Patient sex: M
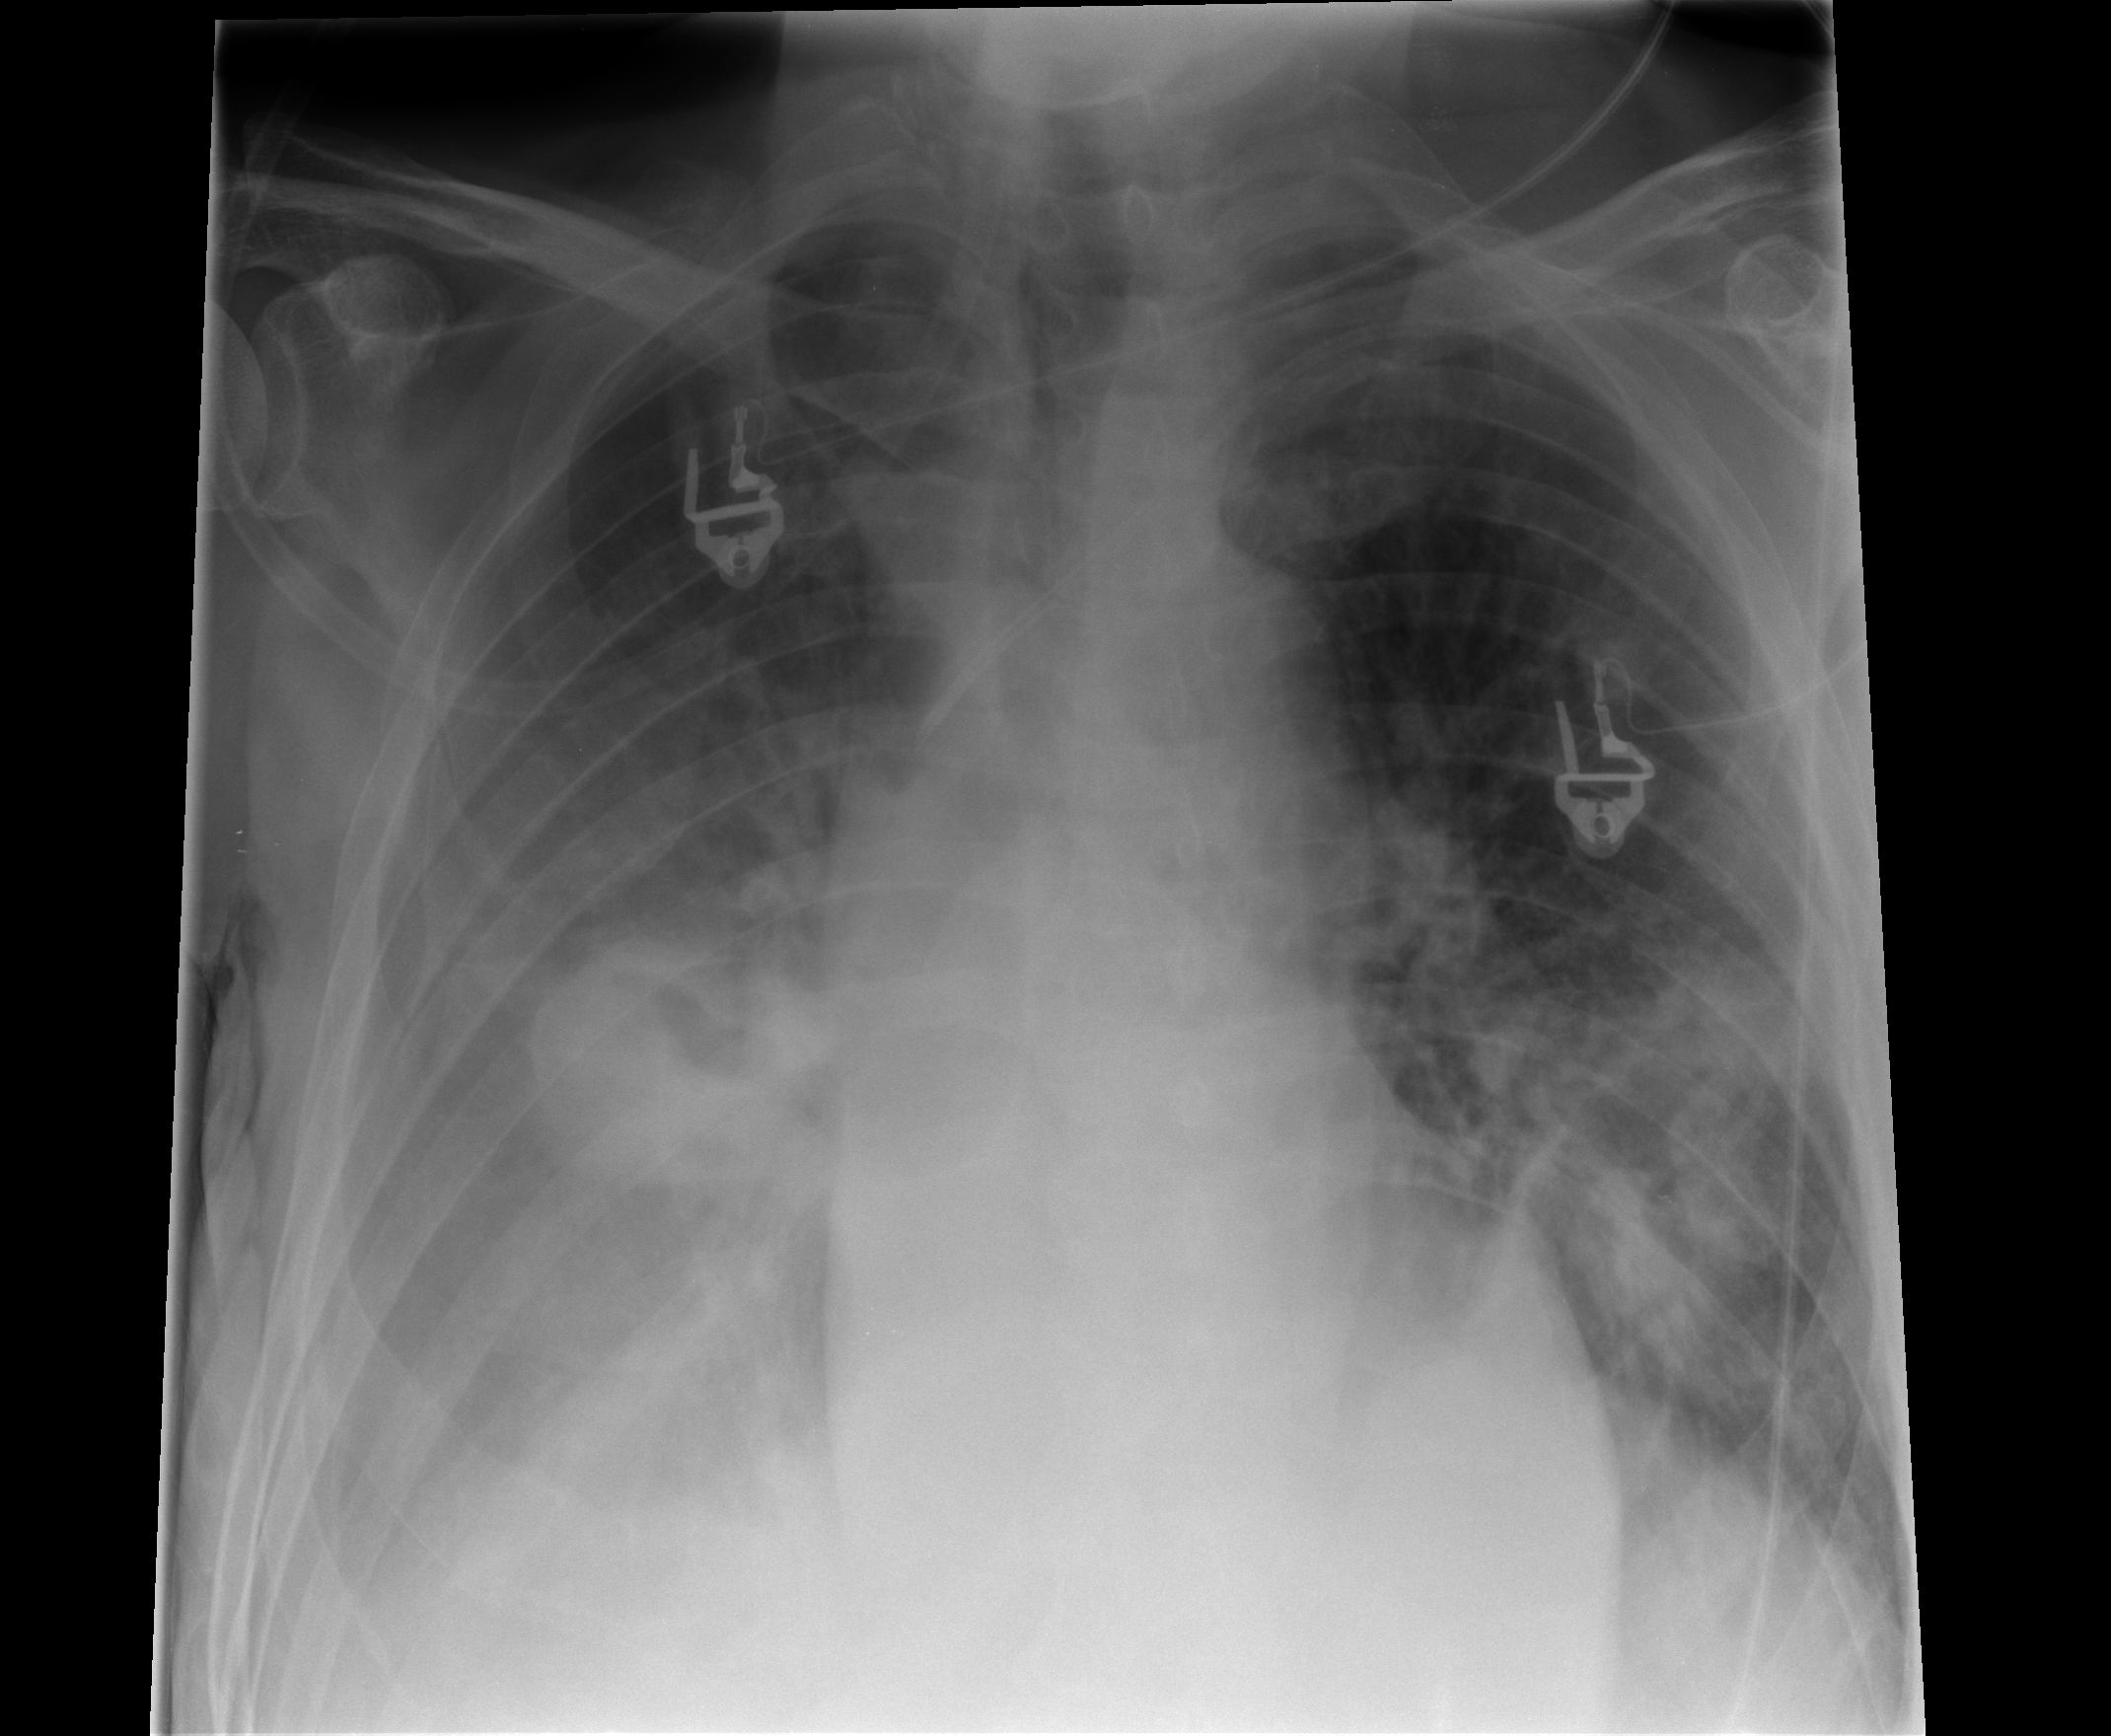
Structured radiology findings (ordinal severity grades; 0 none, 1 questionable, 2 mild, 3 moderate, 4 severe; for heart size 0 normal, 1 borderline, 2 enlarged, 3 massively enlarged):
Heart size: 0
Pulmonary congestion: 1
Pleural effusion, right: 3
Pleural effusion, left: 0
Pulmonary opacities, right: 3
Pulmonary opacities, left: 3
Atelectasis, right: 1
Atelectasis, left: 1